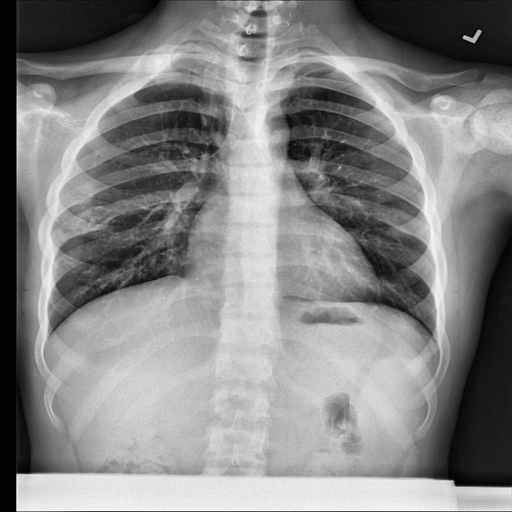
Finding: NORMAL